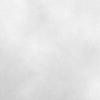
Atmospheric dust classification: dusty